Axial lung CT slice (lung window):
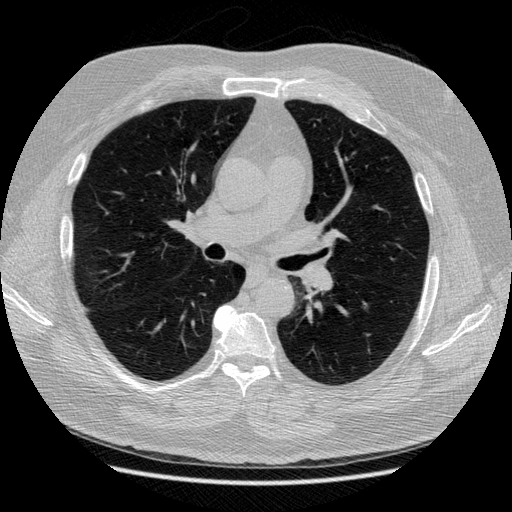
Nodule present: no